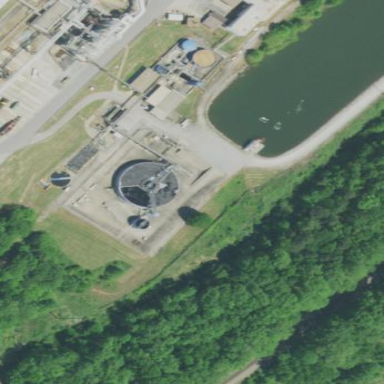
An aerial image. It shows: View of wastewater plant.